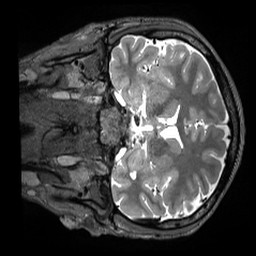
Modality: T2w
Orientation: coronal
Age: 21
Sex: male
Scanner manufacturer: siemens
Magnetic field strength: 3 T
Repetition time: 3.2 s
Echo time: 0.408 s